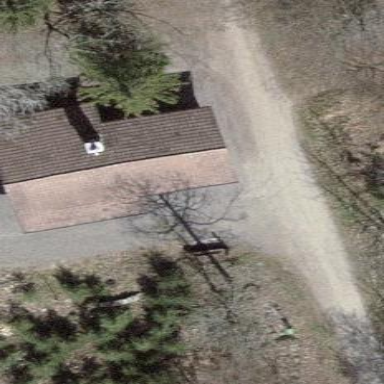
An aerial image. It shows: Hut.